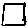
Label: square